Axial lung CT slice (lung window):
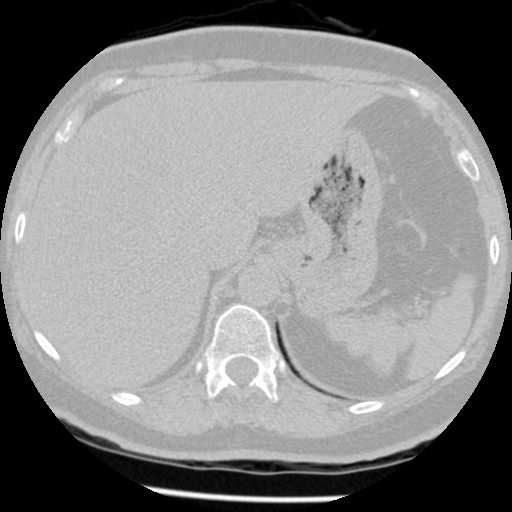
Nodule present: no